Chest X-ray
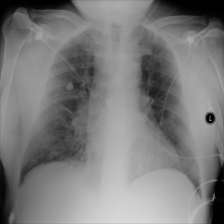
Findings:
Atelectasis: negative
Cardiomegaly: negative
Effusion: negative
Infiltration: negative
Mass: negative
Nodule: positive
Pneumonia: negative
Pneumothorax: negative
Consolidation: negative
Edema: negative
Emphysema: negative
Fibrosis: negative
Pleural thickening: negative
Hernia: negative